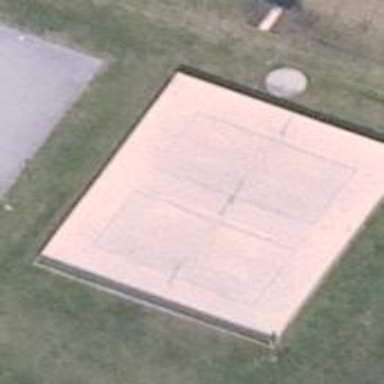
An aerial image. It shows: Sandy pitch designated for beach volleyball.